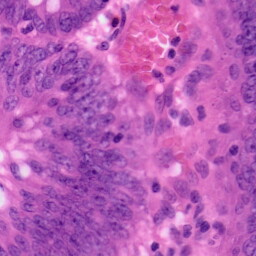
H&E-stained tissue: Colon